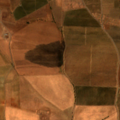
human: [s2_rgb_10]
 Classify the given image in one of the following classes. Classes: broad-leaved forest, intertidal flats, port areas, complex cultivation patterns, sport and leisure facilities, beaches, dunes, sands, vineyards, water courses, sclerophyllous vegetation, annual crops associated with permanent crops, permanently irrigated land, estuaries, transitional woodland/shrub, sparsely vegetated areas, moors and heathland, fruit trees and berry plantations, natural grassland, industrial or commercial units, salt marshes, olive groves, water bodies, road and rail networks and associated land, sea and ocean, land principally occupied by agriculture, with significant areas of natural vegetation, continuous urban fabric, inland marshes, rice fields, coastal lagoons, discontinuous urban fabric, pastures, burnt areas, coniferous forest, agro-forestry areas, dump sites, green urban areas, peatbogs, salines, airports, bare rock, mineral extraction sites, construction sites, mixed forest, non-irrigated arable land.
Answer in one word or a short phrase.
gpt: non-irrigated arable land, vineyards, olive groves, complex cultivation patterns